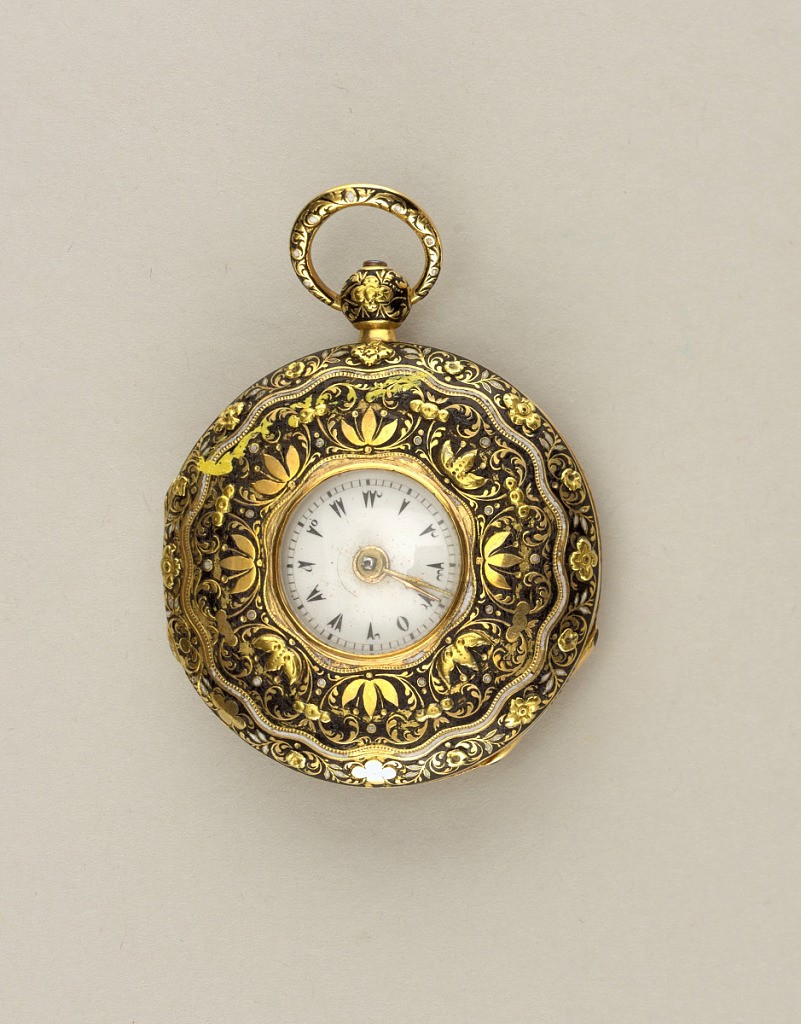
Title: Watch
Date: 19th century
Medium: gold, enamel
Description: Gold watch, with black enamel decoration and enamel plaque on back. Turkish numerals on face.